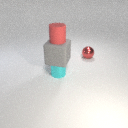
small red rubber cylinder above small cyan metal cylinder